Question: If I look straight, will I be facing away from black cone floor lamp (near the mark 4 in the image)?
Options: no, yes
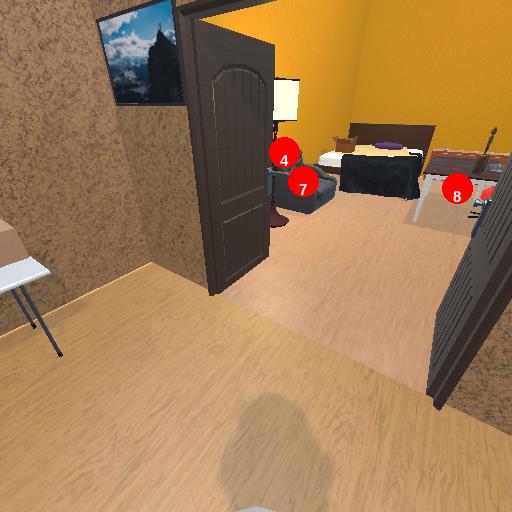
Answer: no